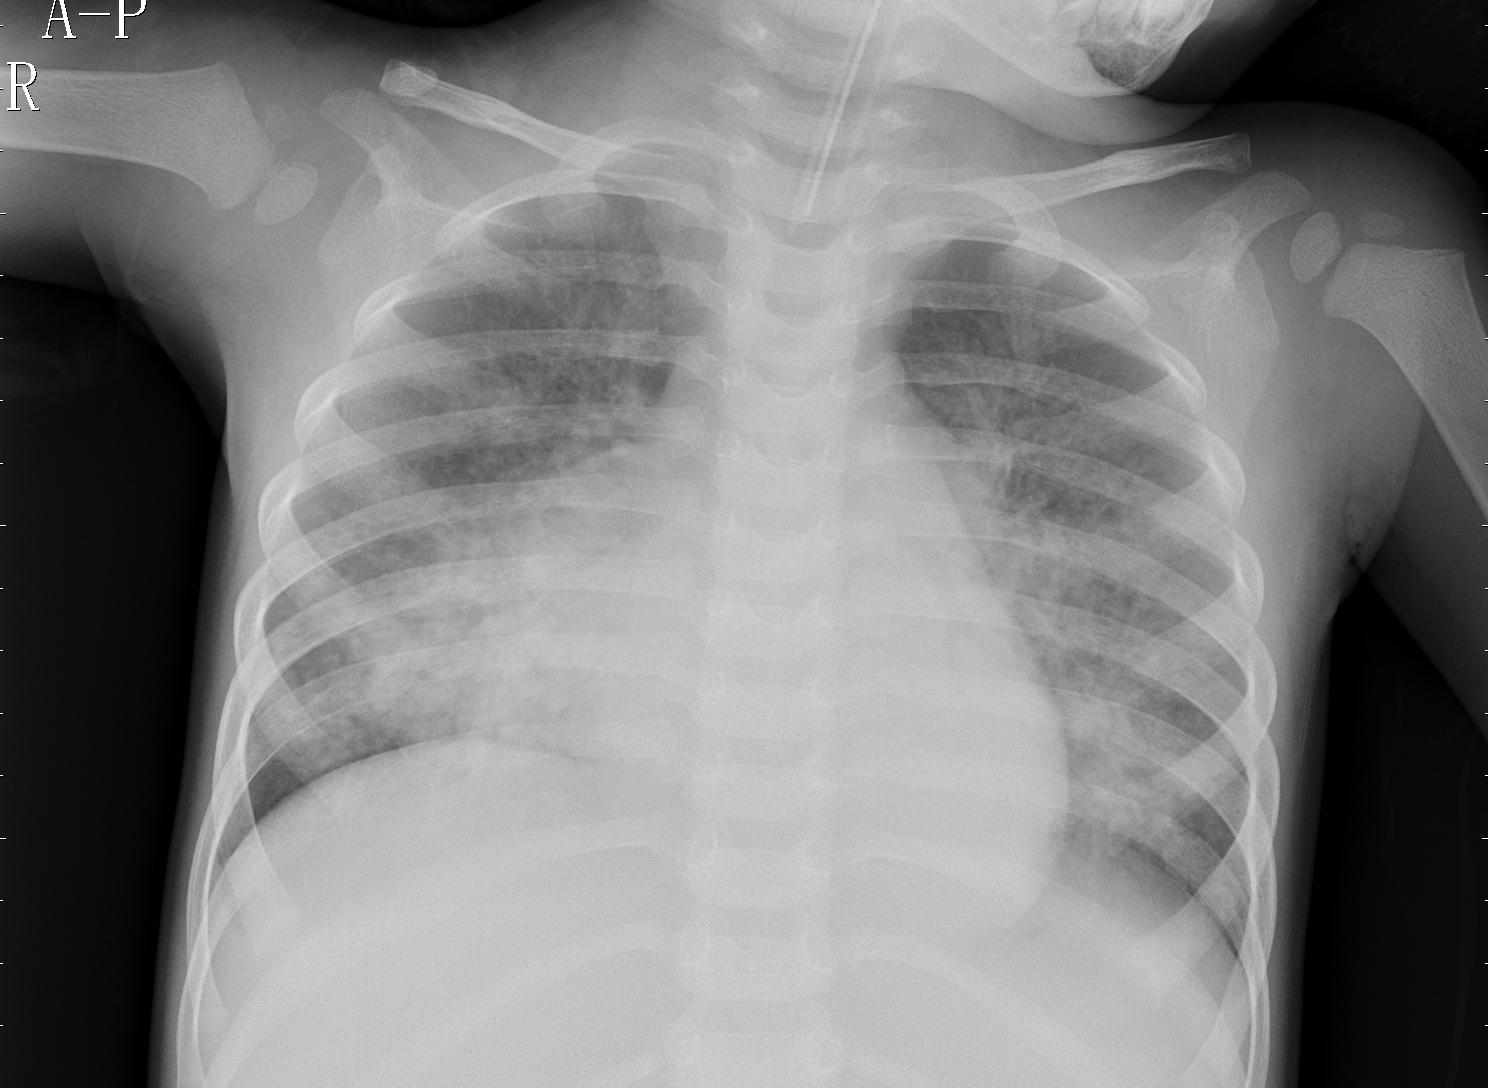
Diagnosis: PNEUMONIA